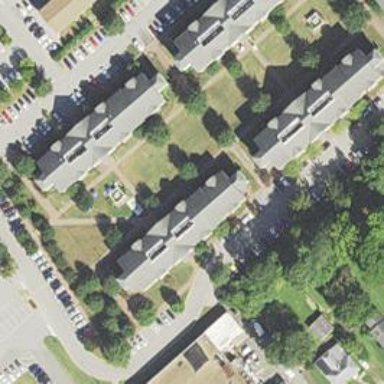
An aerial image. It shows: Dormitory building.